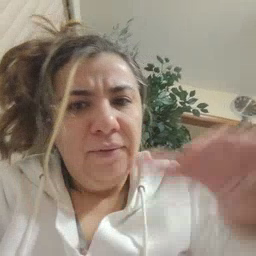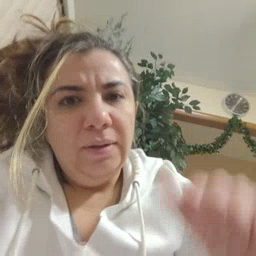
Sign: any